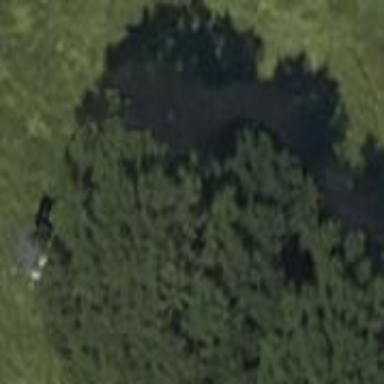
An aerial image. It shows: Woodland consisting of broadleaved trees.